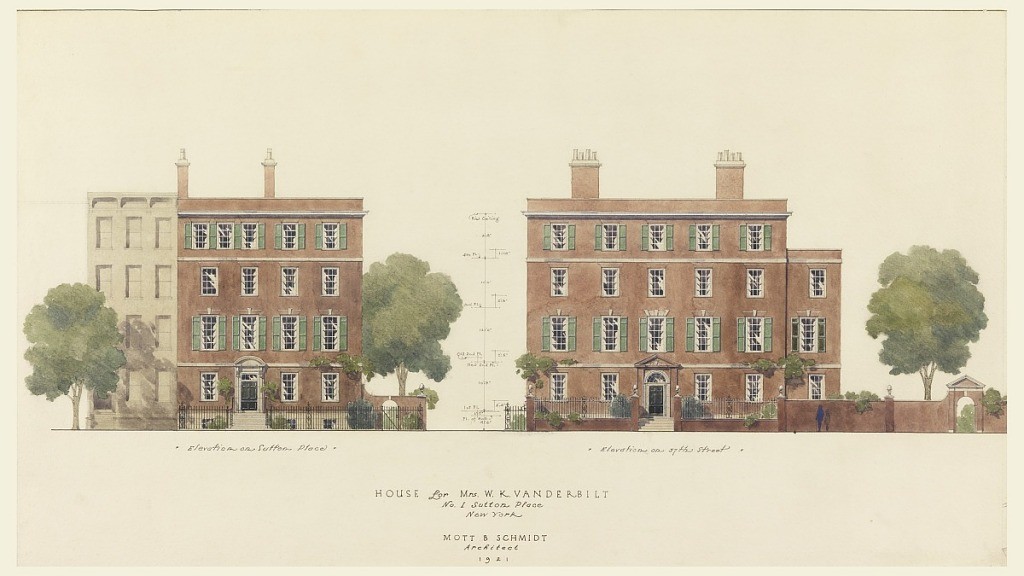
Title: Rendering of One Sutton Place, New York City
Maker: Mott Brooshovft Schmidt, American, 1889 - 1977
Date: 1921
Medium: Graphite, pen and black ink, brush and watercolor on white paper mounted on board
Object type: Drawing
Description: Front and side elevations of a four story brick and limestone trim corner house, erected for Mrs. William K. Vanderbilt on the northeast corner of Sutton Place and 57th Street, New York. Scale indicated. Inscribed below: "House for Mrs. W. K. Vanderbilt / No. 1 Sutton Place / New York / Mott B. Schmidt / Architect / 1921."